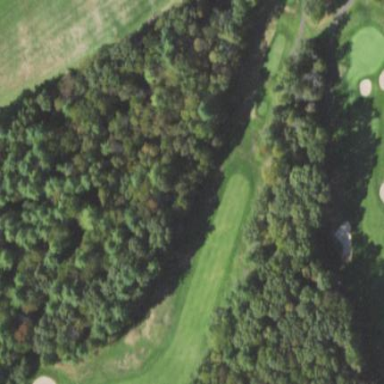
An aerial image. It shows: Rough grassy area used for golf.